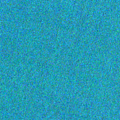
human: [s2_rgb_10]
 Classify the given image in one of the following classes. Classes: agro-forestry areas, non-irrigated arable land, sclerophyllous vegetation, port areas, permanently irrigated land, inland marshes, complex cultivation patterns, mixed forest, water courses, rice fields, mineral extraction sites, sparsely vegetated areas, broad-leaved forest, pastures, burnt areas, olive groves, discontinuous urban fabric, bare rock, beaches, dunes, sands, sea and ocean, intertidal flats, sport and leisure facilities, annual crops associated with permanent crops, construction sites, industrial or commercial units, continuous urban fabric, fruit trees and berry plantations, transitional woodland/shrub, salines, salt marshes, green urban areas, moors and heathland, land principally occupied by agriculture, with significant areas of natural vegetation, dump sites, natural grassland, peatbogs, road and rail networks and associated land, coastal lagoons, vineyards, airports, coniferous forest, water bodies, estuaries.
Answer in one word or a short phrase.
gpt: sea and ocean